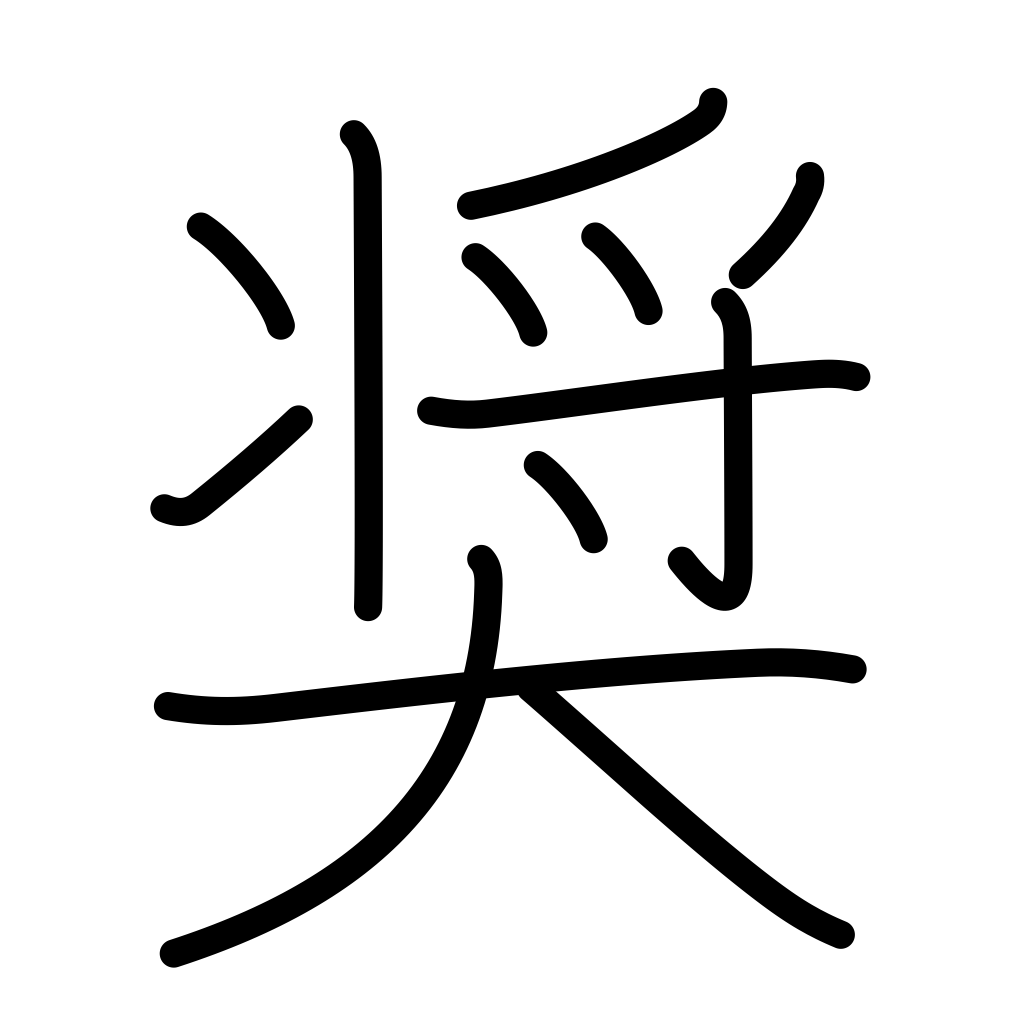
Meaning: exhort, urge, encourage